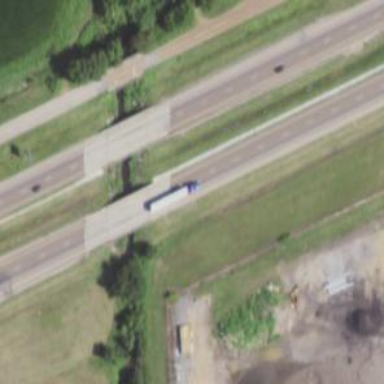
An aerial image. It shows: Beam bridge on motorway.